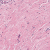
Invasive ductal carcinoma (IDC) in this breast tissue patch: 0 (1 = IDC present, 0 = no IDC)